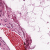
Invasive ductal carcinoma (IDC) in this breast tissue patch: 0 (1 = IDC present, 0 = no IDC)